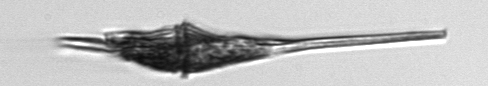
Label: Tripos_lineatus